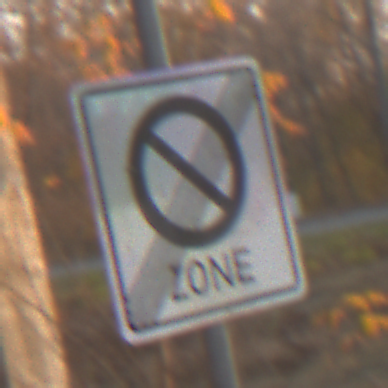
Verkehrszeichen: EndeEingeschraenktesHalteverbotZone
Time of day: SunriseSunset
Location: Roofed (Suburban)
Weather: Clear
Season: NotSpecified
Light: Natural